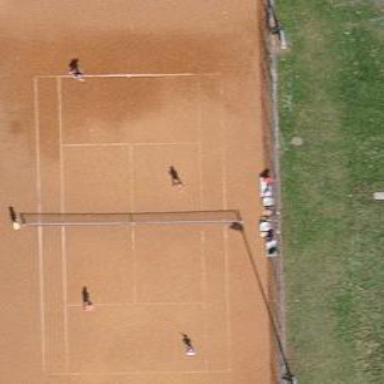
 located on pitch designated for leisure land."